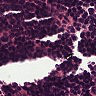
Metastatic tissue present: no